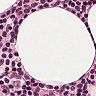
Metastatic tissue present: no